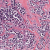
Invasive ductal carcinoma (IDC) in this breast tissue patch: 1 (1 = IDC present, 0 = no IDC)